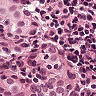
Metastatic tissue present: yes